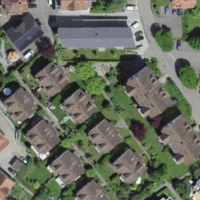
EUNIS habitat code: 54
Species observed at this site:
Filipendula ulmaria